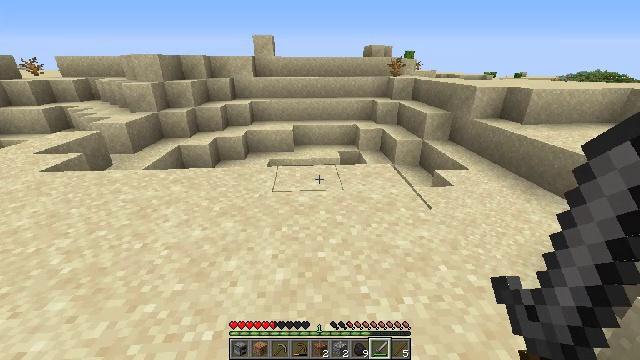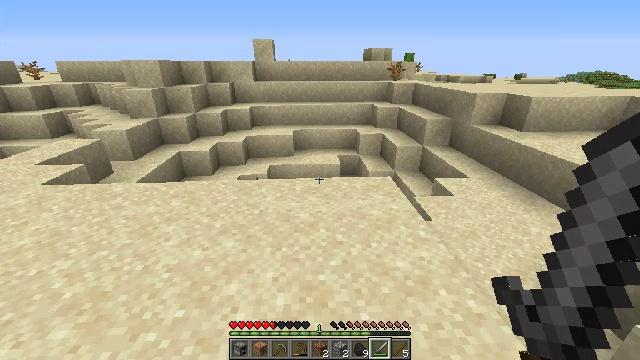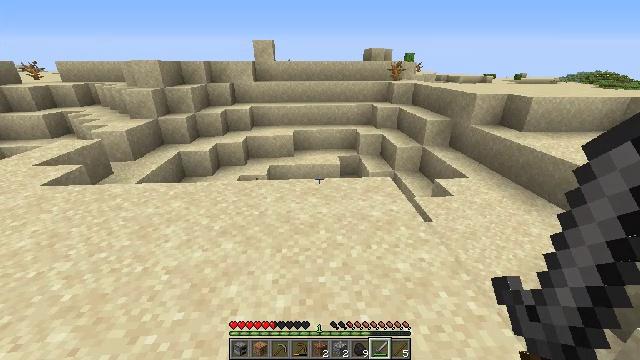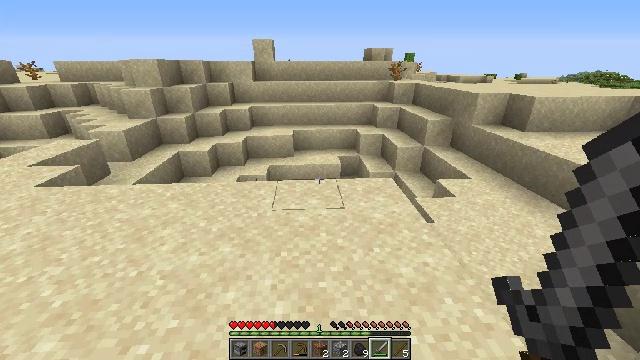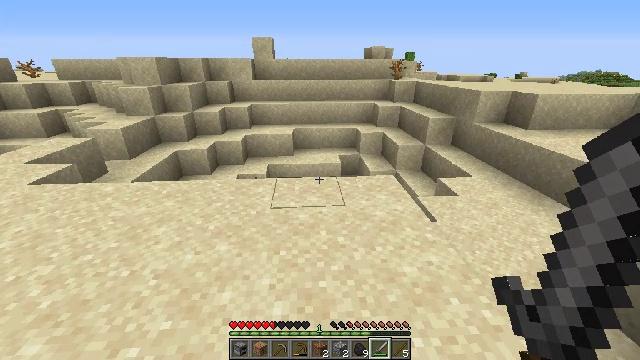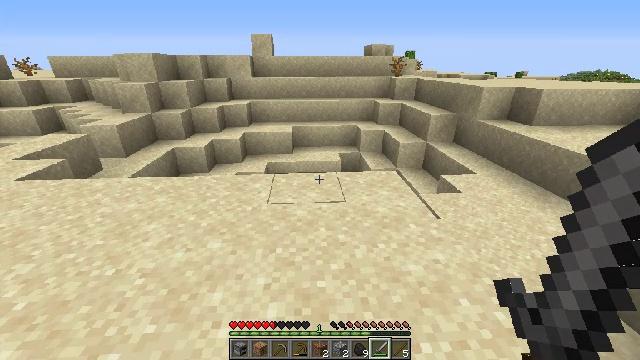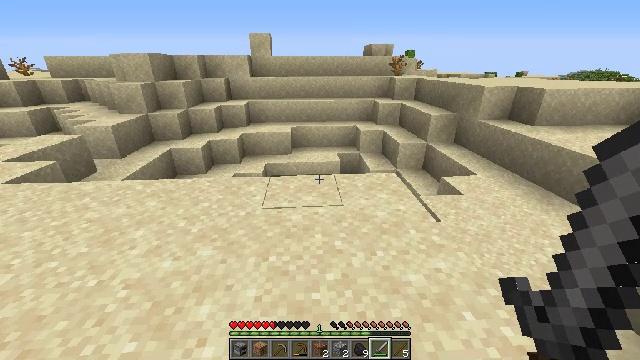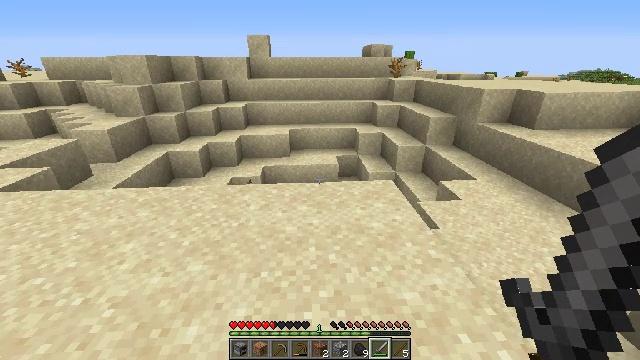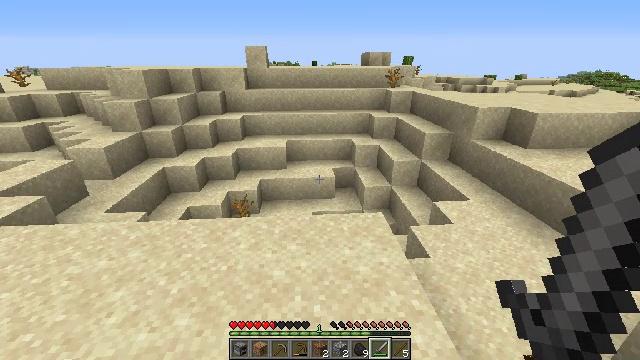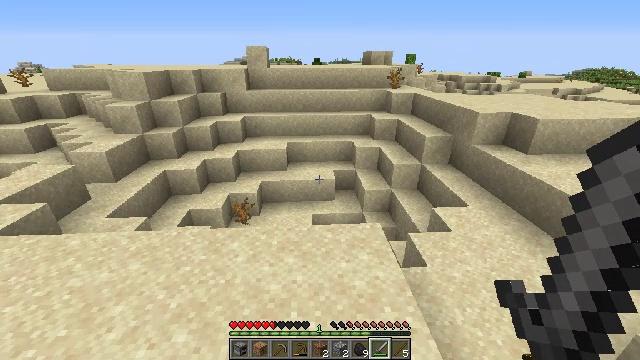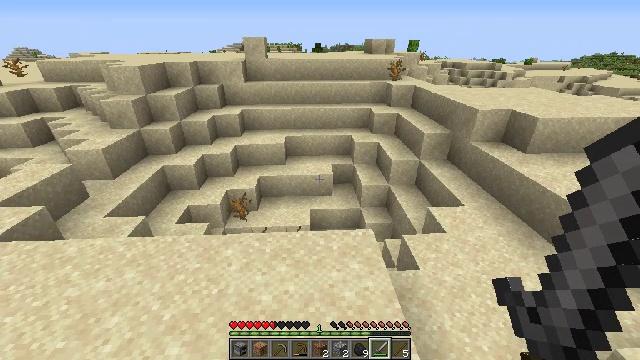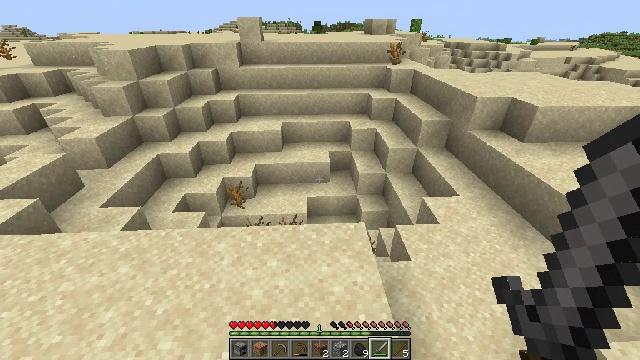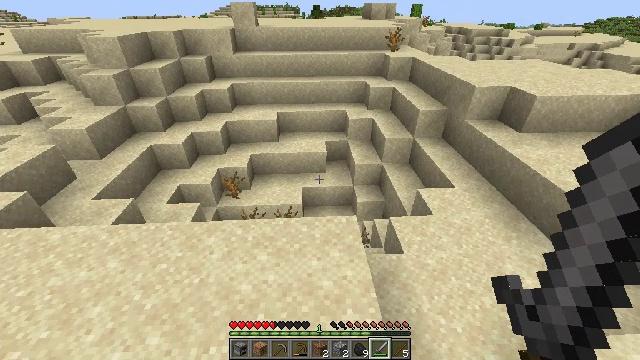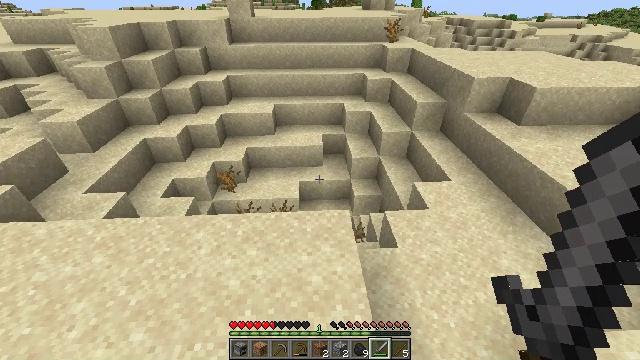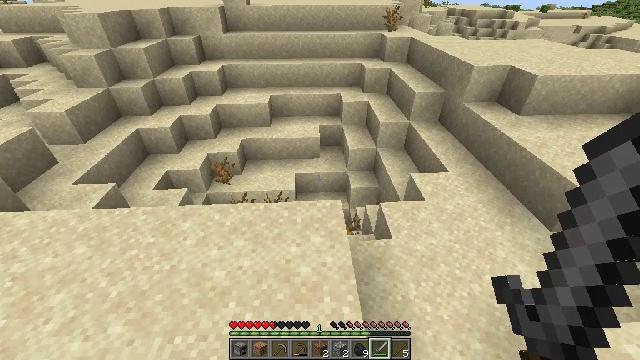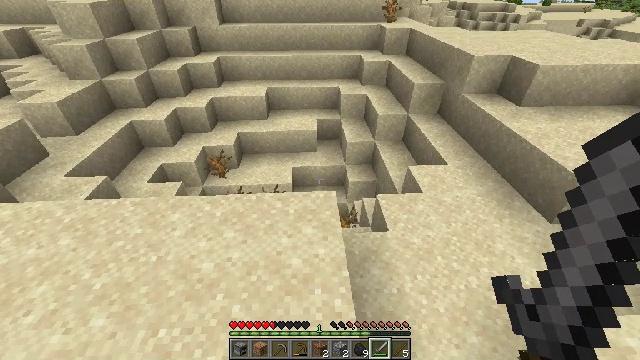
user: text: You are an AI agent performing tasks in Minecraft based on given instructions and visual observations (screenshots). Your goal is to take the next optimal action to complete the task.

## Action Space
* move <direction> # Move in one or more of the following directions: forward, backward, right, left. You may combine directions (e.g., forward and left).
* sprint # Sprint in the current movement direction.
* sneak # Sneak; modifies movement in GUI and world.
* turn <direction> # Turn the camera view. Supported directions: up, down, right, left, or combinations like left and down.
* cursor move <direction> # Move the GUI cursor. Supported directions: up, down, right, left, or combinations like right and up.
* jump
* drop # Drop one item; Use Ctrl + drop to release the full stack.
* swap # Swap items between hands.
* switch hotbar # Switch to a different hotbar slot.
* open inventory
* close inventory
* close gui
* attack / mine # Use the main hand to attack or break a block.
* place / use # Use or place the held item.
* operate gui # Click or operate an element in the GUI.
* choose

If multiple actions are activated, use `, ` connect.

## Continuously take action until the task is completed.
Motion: motion action
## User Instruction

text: Gather cactus by attacking it.
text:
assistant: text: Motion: move forward, jump
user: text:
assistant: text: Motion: move forward, jump
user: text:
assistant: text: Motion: move forward, jump
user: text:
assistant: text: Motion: move forward and move right, jump
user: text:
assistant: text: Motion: move forward and move right, jump
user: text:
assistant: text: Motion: move forward and move right, jump
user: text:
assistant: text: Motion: move forward and move right, jump
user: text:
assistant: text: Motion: move forward and move right, jump
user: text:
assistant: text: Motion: move forward and move right, jump
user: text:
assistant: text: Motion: move right, turn down, jump
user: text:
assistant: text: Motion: move right, turn down, jump
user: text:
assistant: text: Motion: move right, turn down, jump
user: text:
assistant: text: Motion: move right, turn down, jump
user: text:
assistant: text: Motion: move right, turn down, jump
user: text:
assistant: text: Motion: move right, jump
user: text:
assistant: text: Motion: move forward and move right, jump
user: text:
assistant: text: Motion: move forward and move right, jump
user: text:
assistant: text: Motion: move forward and move right, jump
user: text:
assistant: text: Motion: move forward and move right, jump
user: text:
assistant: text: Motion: move forward and move right, jump
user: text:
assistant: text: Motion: move forward and move right, jump
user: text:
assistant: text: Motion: move forward and move right, jump
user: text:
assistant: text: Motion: move forward and move right, jump
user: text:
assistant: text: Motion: move forward and move right, turn down, jump
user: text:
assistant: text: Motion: move forward and move right, turn down, jump
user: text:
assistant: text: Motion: move forward and move right, turn down, jump
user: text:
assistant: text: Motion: move forward and move right, turn left and down, jump
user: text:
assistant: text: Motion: move forward and move right, turn left and down, jump
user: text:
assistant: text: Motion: move forward and move right, turn left and down, jump
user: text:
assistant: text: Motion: move forward and move right, turn left, jump